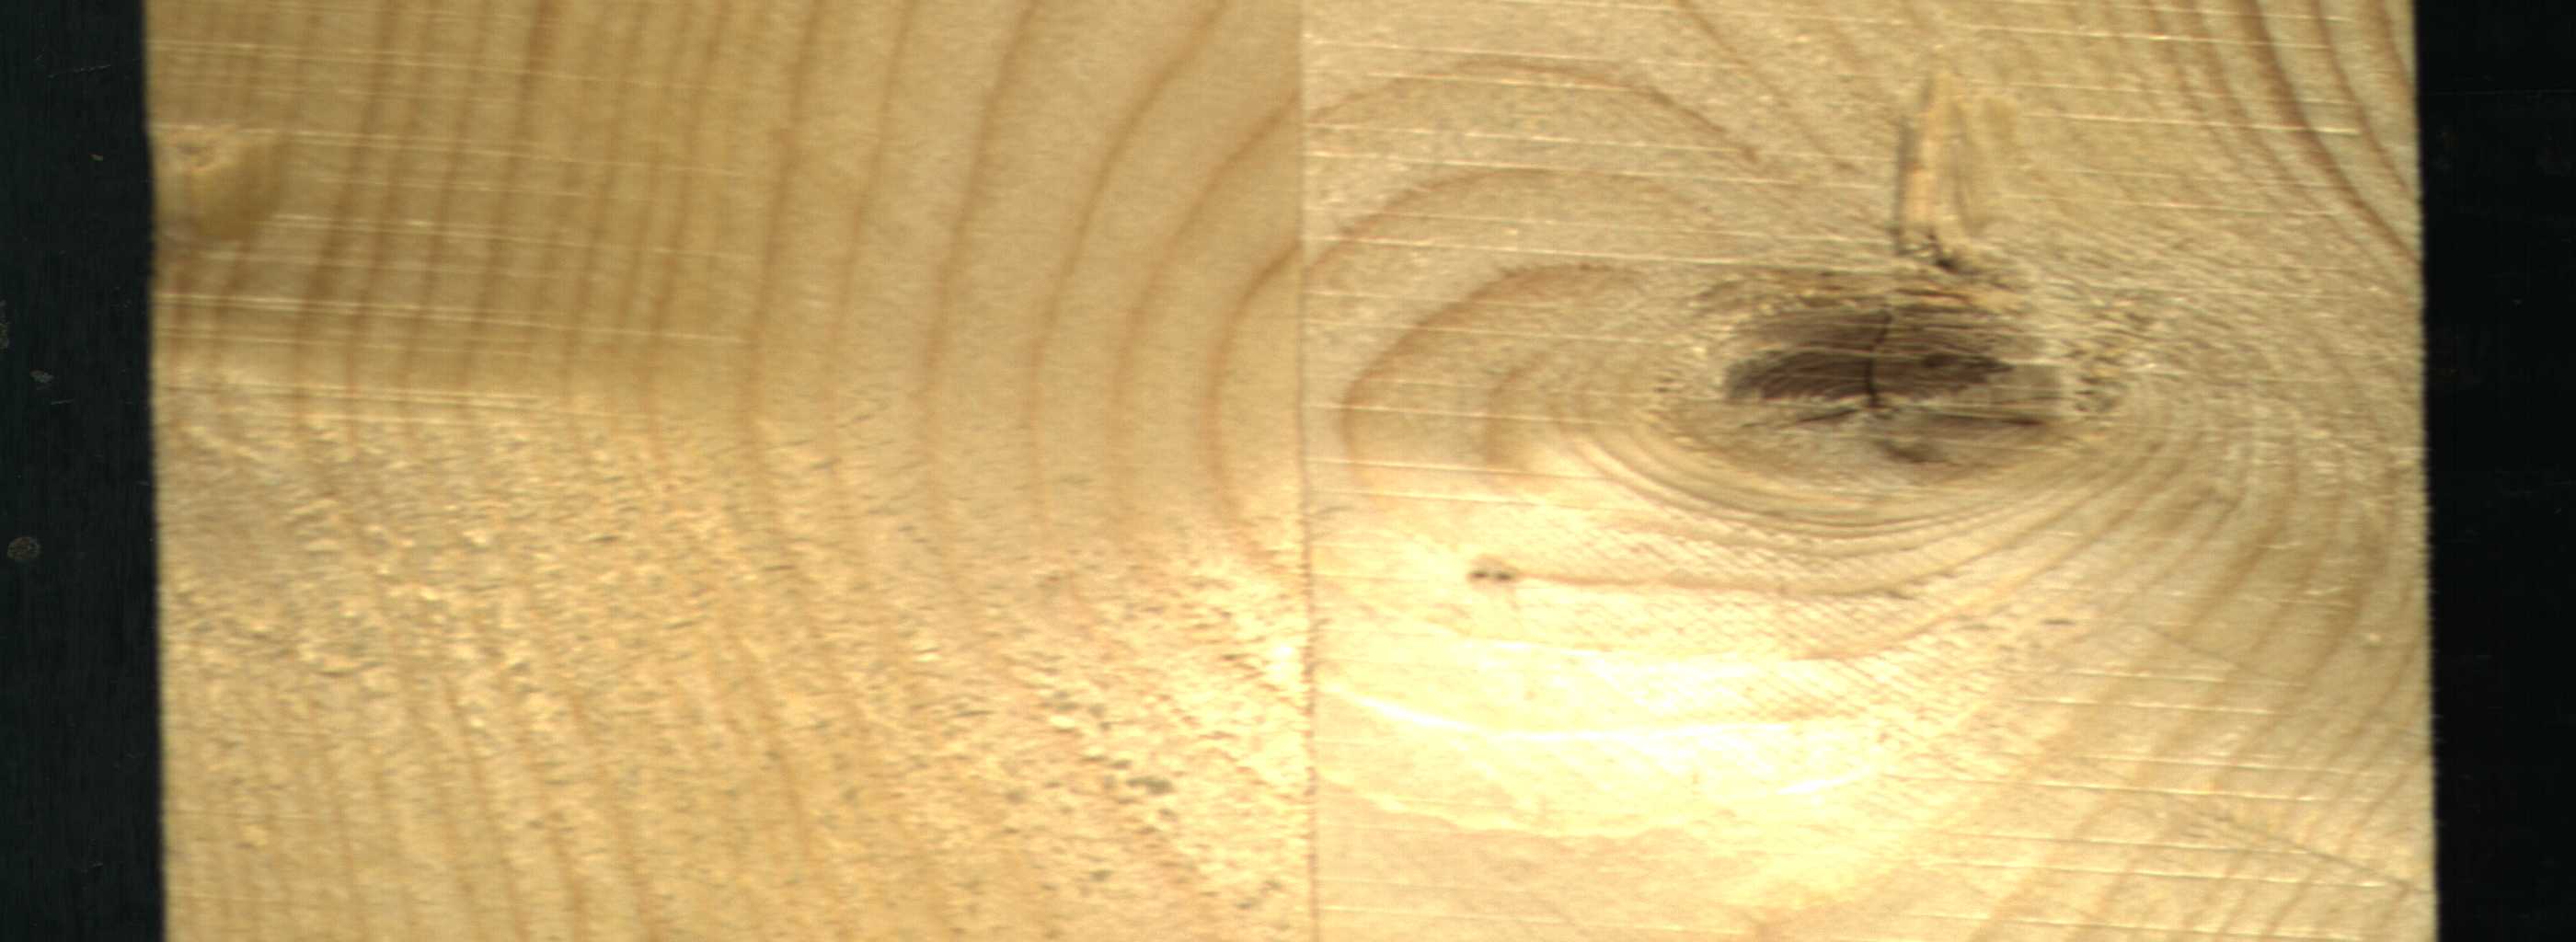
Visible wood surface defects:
knot_with_crack